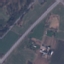
Land use / land cover: Highway